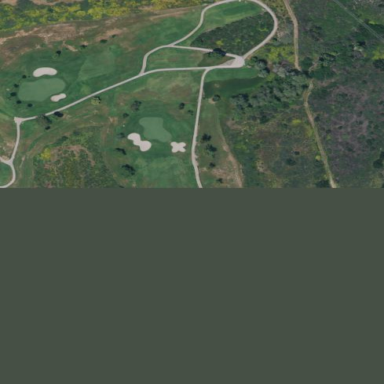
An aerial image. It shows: Rough grassy area used for golf.